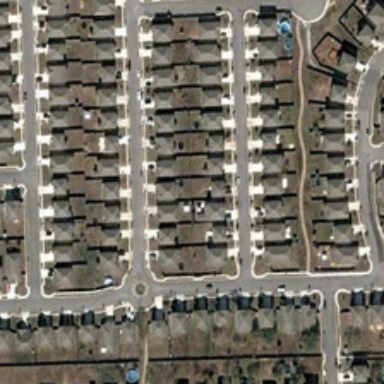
Many gray buildings are in a dense residential area .